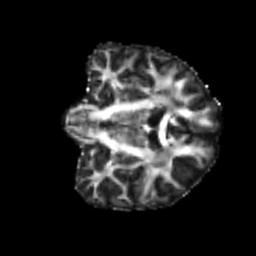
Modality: FA
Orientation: coronal
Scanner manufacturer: siemens
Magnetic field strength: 3 T
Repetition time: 4 s
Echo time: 0.0594 s